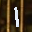
Label: 1